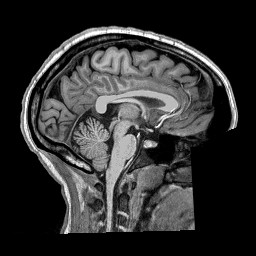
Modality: T1w
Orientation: sagittal